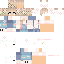
A female human skin with pale skin, wearing blonde long hair dressed in a blue tshirt and blue pants, featuring a closed mouth.